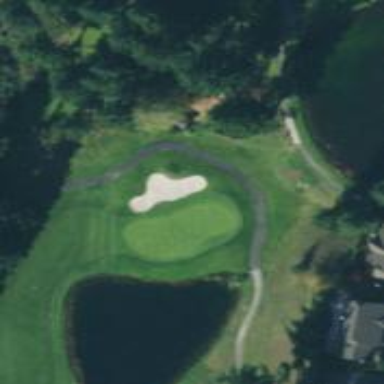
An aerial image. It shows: Service road designated as golf cart path.